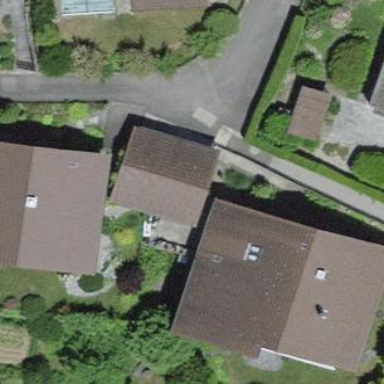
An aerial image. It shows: Garage.